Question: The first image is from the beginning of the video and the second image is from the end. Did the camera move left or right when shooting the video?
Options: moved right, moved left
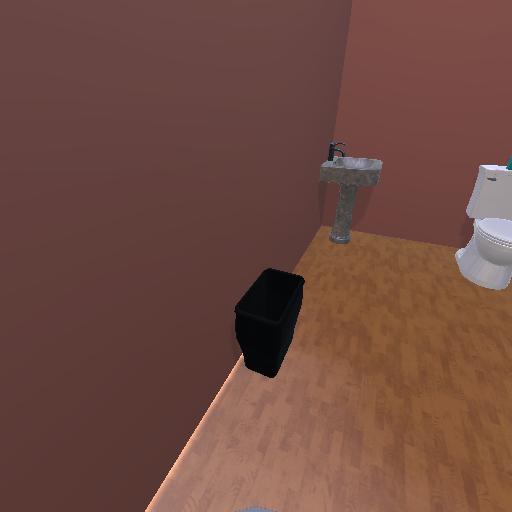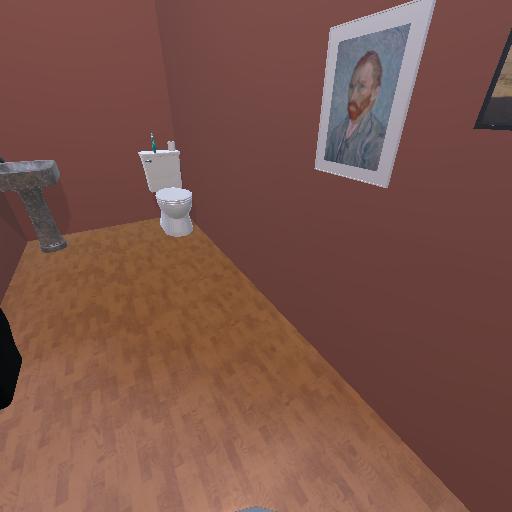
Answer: moved right